Question: my iPad is recognizing telephone numbers on my site and breaks the layout. How I can stop that?
The site is here: <URL>

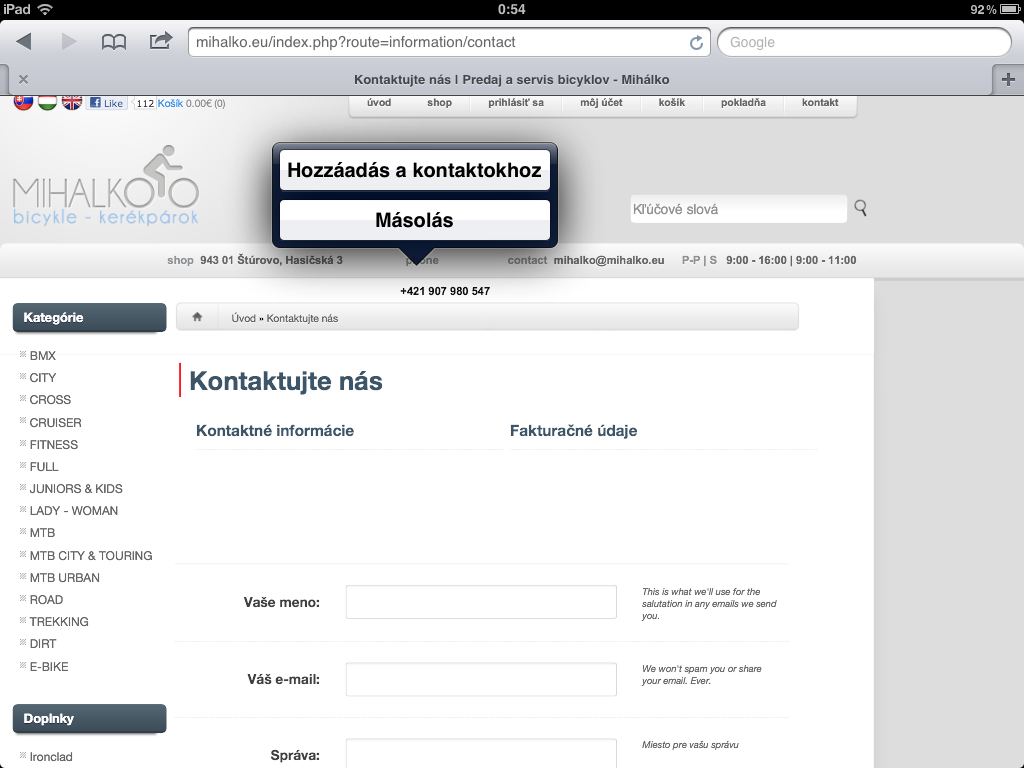
Answer: You can let the DOM know not to code 'tel' functionality into the content encoding with the following meta tag:
'''
<meta name = "format-detection" content = "telephone=no">
'''
Hope this helps.